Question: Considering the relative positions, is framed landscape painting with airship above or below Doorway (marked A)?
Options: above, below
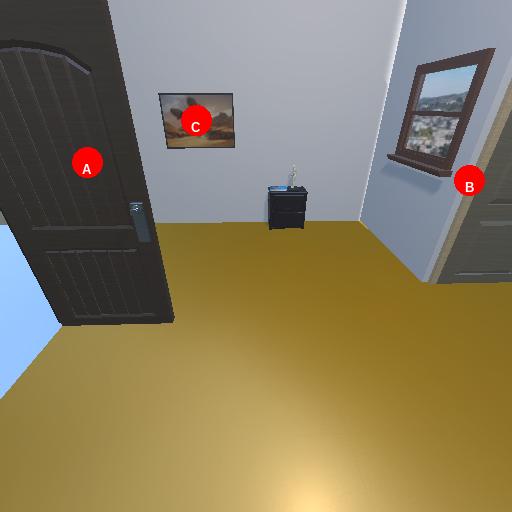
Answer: above